Question: I'm getting an error while trying to copy 4 tables from a MySQL source to SQL Server 2008.
Here's a photo of the Data Flow, as you can see, 2 of them are OK (the smaller ones)

With an 'OnError' event handler I'm able to see the errors. Here they are.
> SSIS Error Code DTS_E_OLEDBERROR. An OLE DB error has occurred. Error
code: 0x80040E21. An OLE DB record is available. Source: "Microsoft
SQL Server Native Client 10.0" Hresult: 0x80040E21 Description:
"Multiple-step OLE DB operation generated errors. Check each OLE DB
status value, if available. No work was done.".There was an error with input column "FechaHoraCorteAgente" (884) on
input "OLE DB Destination Input" (510). The column status returned
was: "Conversion failed because the data value overflowed the
specified type.".SSIS Error Code DTS_E_INDUCEDTRANSFORMFAILUREONERROR. The "input "OLE
DB Destination Input" (510)" failed because error code 0xC020907A
occurred, and the error row disposition on "input "OLE DB Destination
Input" (510)" specifies failure on error. An error occurred on the
specified object of the specified component. There may be error
messages posted before this with more information about the failure.SSIS Error Code DTS_E_PROCESSINPUTFAILED. The ProcessInput method on
component "OLE DB Destination 2" (497) failed with error code
0xC0209029 while processing input "OLE DB Destination Input" (510).
The identified component returned an error from the ProcessInput
method. The error is specific to the component, but the error is
fatal and will cause the Data Flow task to stop running. There may
be error messages posted before this with more information about the
failure.The component "ado net conptacto" (1) was unable to process the data.
Exception from HRESULT: 0xC0047020The component "ADO NET logllamados" (482) was unable to process the
data. Exception from HRESULT: 0xC0047020SSIS Error Code DTS_E_PRIMEOUTPUTFAILED. The PrimeOutput method on
component "ado net conptacto" (1) returned error code 0xC02090F5.
The component returned a failure code when the pipeline engine called
PrimeOutput(). The meaning of the failure code is defined by the
component, but the error is fatal and the pipeline stopped executing.
There may be error messages posted before this with more information
about the failure.SSIS Error Code DTS_E_PRIMEOUTPUTFAILED. The PrimeOutput method on
component "ADO NET logllamados" (482) returned error code 0xC02090F5.
The component returned a failure code when the pipeline engine called
PrimeOutput(). The meaning of the failure code is defined by the
component, but the error is fatal and the pipeline stopped executing.
There may be error messages posted before this with more information
about the failure.
Any idea of what's going on in here?
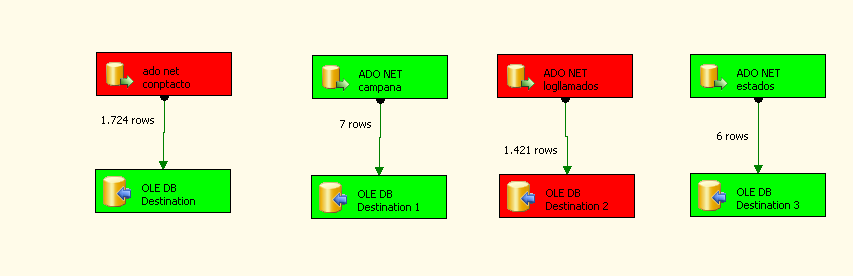
Answer: Source column has 0000-00-00 in a datetime field. So there was the error.
Created a Derived Column with the expression:
'''
(DT_DBTIMESTAMP)(DAY([FechaHoraCorteAgente]) == 0 ? NULL(DT_DBTIMESTAMP) : [FechaHoraCorteAgente])
'''